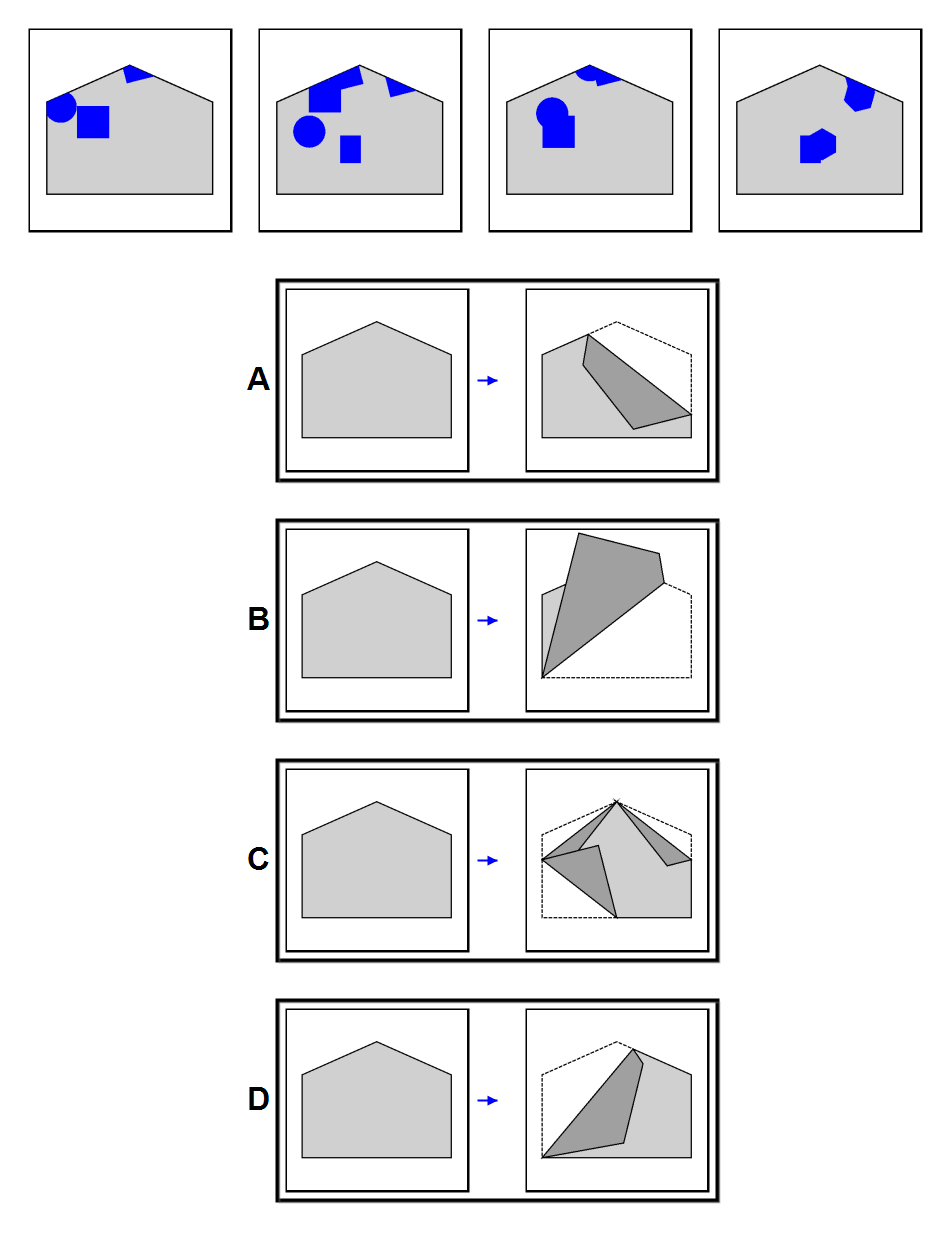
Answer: A